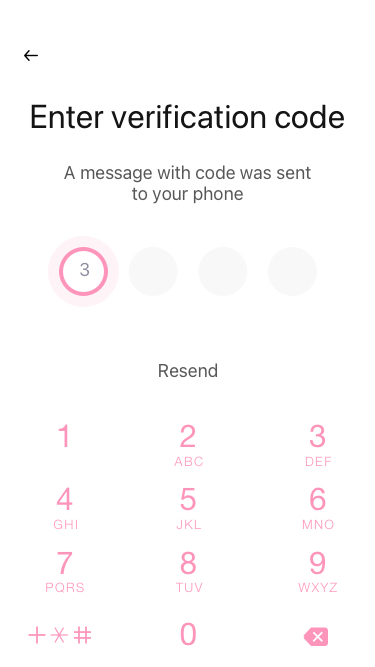
Text in this UI design:
A message with code was sent
to your phone
Resend
3
Enter verification code